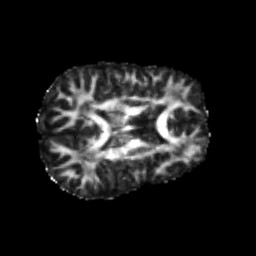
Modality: FA
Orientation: axial
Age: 21
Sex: male
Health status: healthy
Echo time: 0.074 s